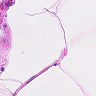
Metastatic tissue present: no